Question: Say I have the following polynomial:
'''
(3/4) * x^2 - (1/2) *x + 3/4;
'''
Maxima output (also the tex output) would show this as:
'''
(%i1) (3/4) * x^2 - (1/2) *x + 3/4;
2
3 x x 3
(%o1) ---- - - + -
4 2 4
'''
But I want the fractions before the variables. Like this:

Is that possible?
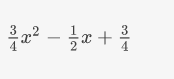
Answer: Try 'pfeformat:true;' Does that help?